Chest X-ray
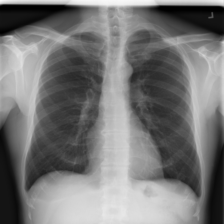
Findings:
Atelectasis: negative
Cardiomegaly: negative
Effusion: negative
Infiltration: negative
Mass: negative
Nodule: negative
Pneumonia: negative
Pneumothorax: negative
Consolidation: negative
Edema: negative
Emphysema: positive
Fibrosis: negative
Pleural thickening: negative
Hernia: negative